Interaction volume radius: 5 \u00c5
Interaction volume height: 30 \u00c5
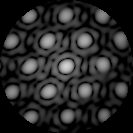
Disorder parameter: 0.115